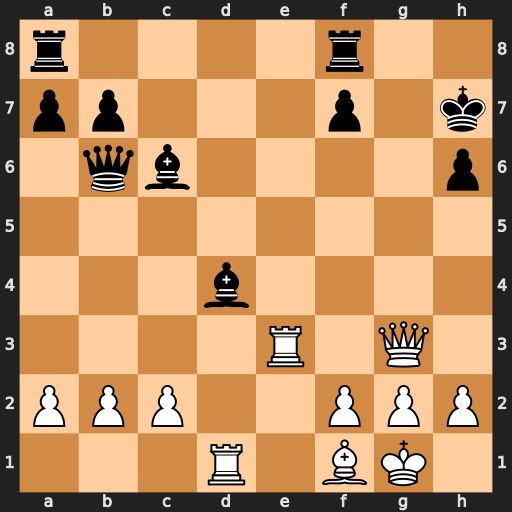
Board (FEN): r4r2/pp3p1k/1qb4p/8/3b4/4R1Q1/PPP2PPP/3R1BK1
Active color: w
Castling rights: -
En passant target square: -
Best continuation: Rb3 Bxf2+ Qxf2 Qxf2+ Kxf2